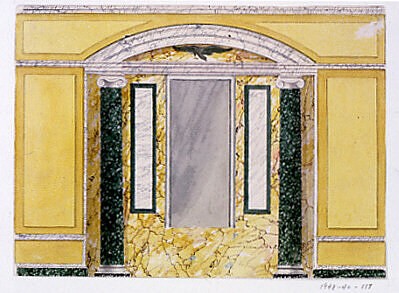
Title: Wall Elevation
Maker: Frederick Crace, English, 1779–1859
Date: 1815–22
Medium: Pen and black ink, brush and watercolor on wove paper
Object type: Drawing
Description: Horizontal rectangle. Wall elevation, marbled niche with mirror center, an eagle above it.